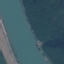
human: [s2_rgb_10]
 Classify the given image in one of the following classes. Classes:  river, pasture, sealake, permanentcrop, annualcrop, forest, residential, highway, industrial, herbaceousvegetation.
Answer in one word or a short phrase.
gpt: River